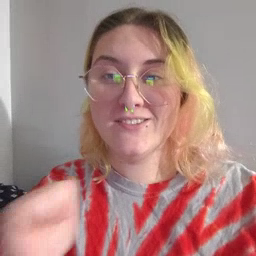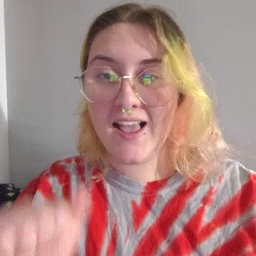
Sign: jacket